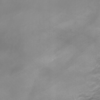
Label: not_dusty